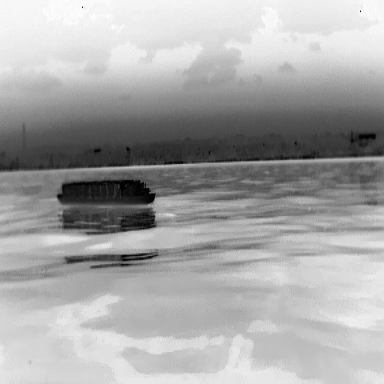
There is a fishing_boat in the infrared image.